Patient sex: M
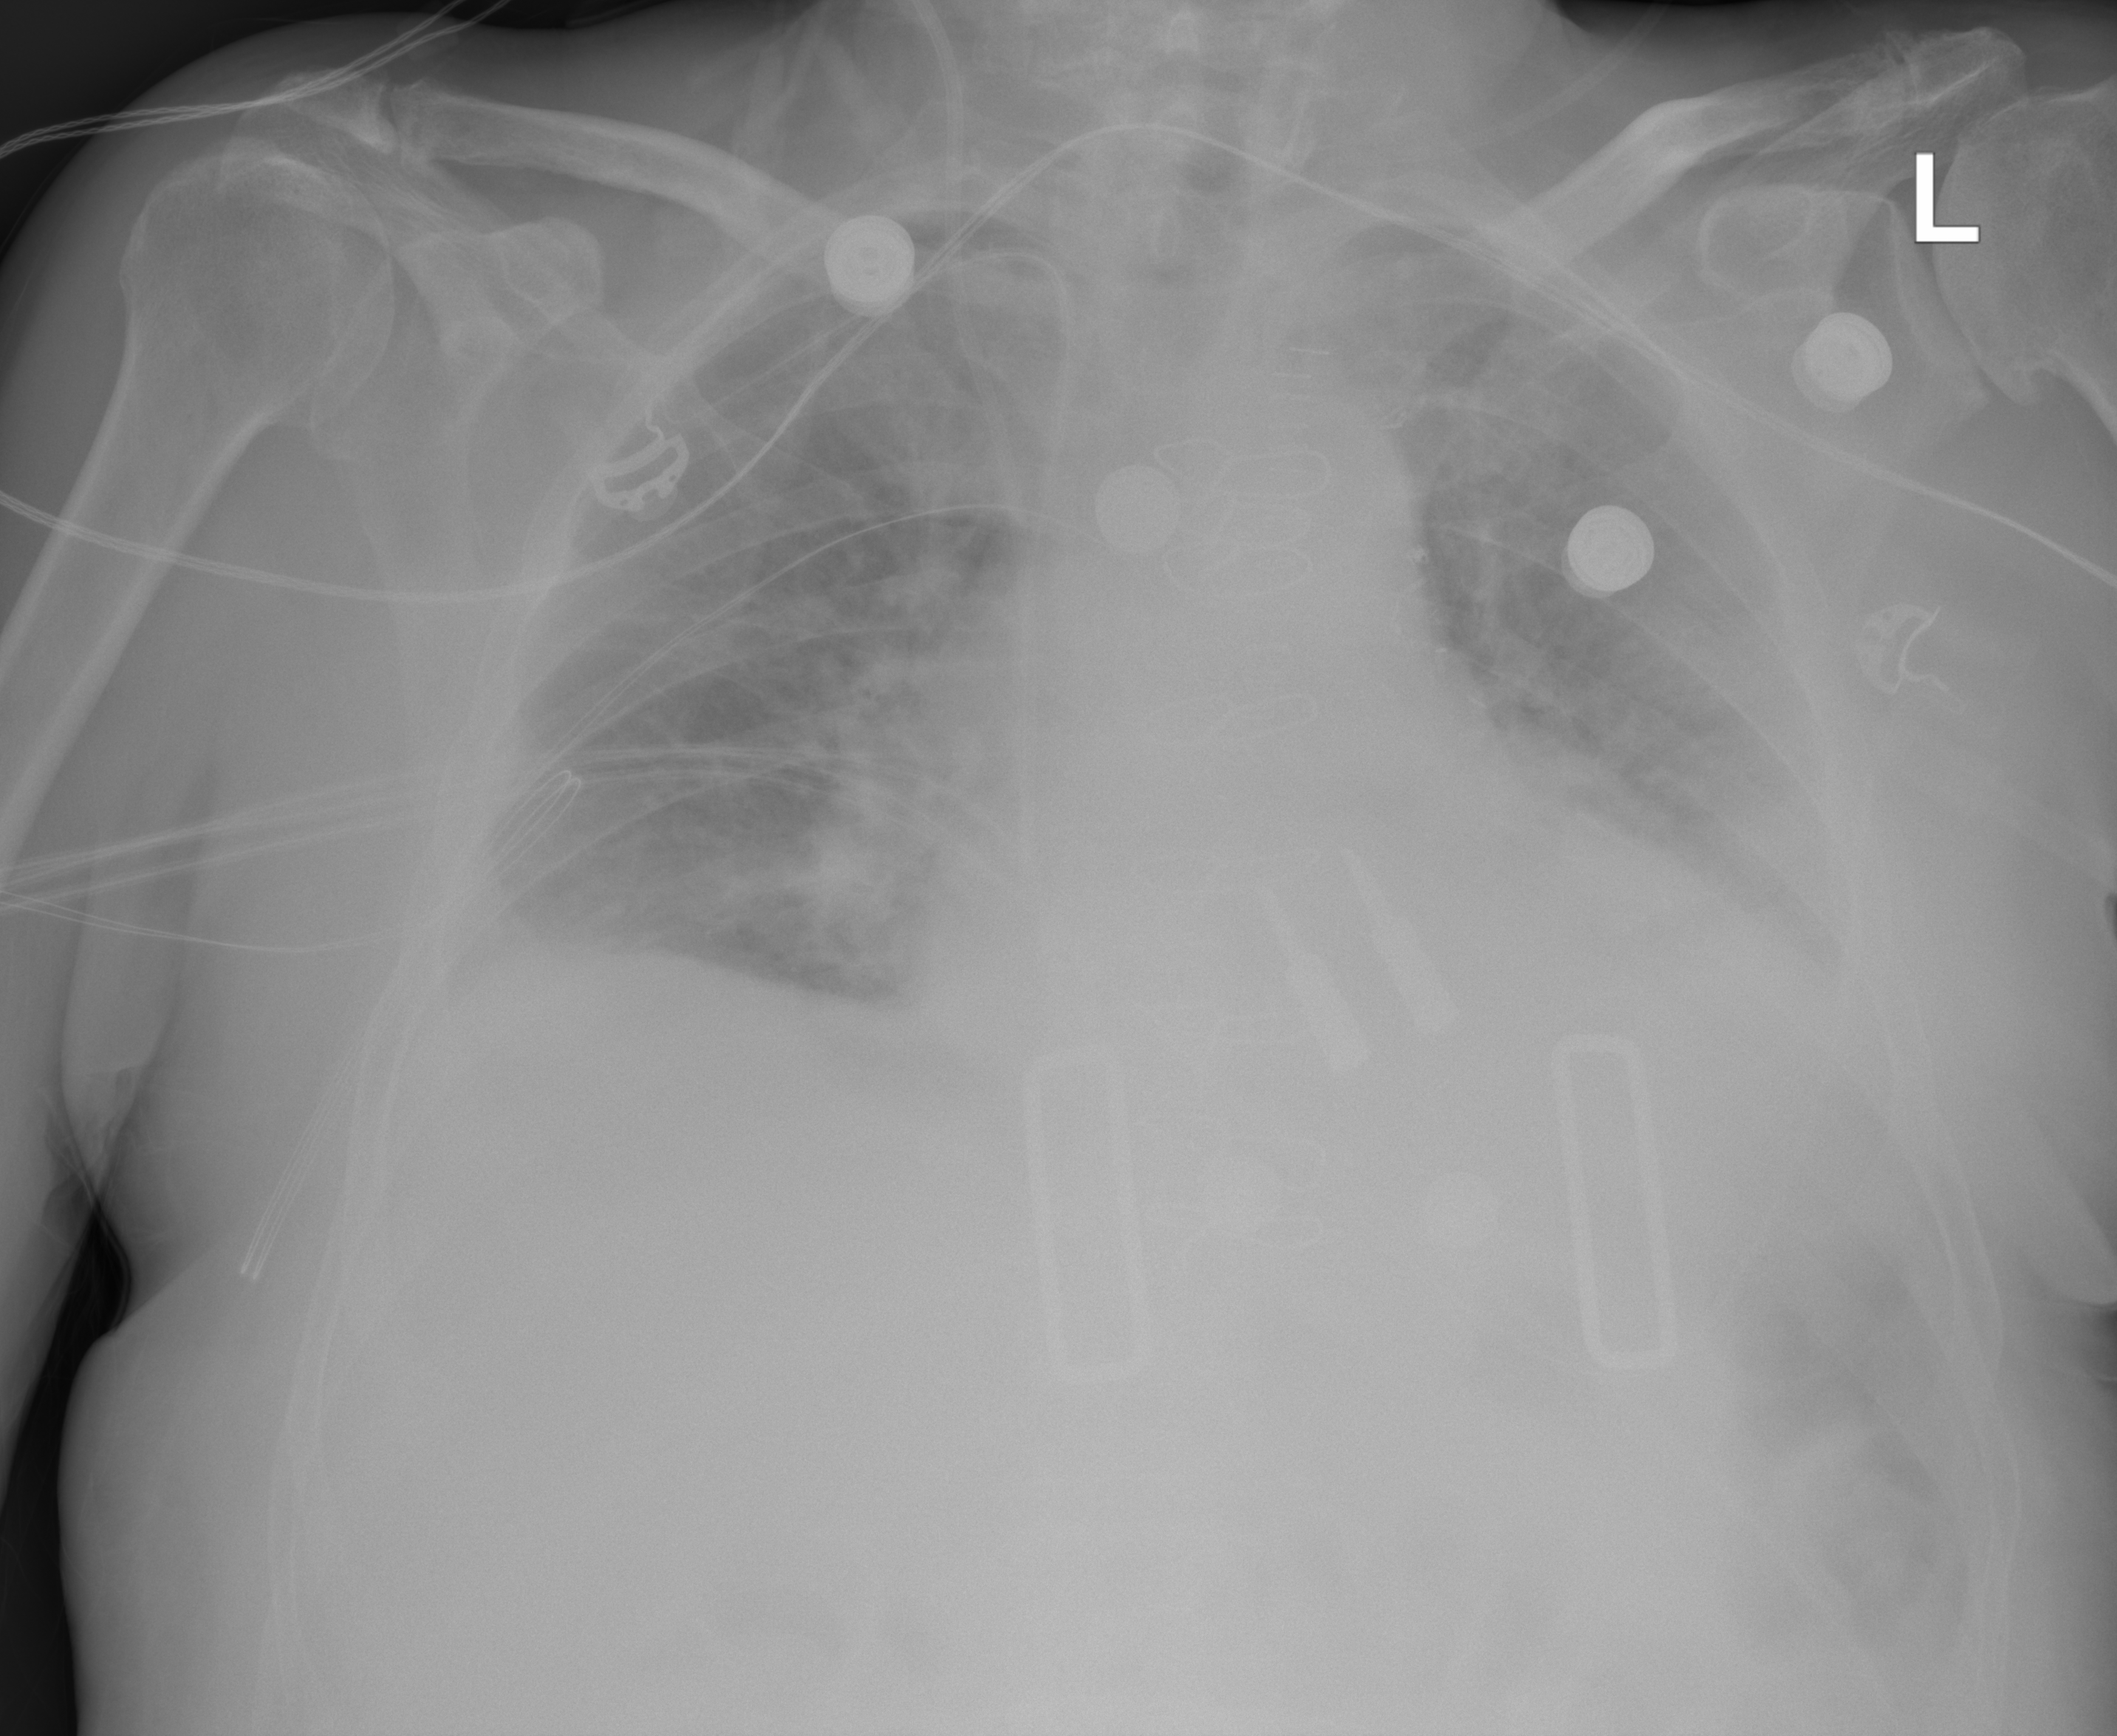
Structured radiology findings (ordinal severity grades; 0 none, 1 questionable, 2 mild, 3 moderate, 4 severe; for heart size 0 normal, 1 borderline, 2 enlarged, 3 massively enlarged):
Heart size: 2
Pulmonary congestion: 0
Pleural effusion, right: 2
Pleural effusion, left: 2
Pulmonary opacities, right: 0
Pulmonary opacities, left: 0
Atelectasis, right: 2
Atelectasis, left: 2